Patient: sex M, age 63
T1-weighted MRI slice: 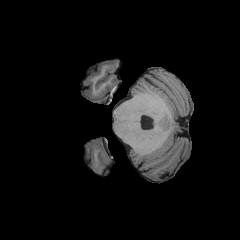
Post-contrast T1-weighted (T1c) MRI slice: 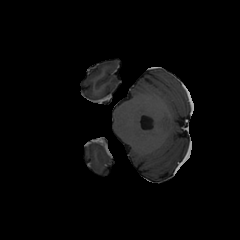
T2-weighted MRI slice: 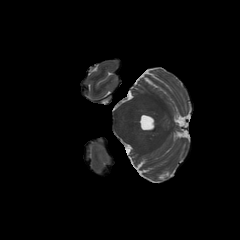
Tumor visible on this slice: no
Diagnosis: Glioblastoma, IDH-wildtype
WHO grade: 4